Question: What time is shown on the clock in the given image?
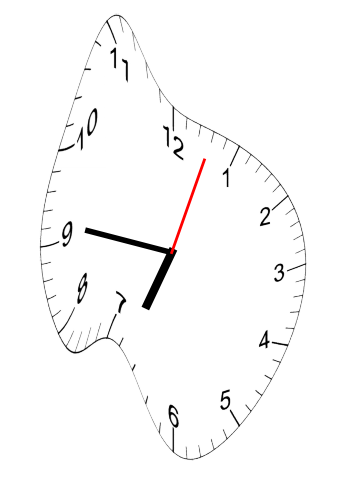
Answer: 06:46:03